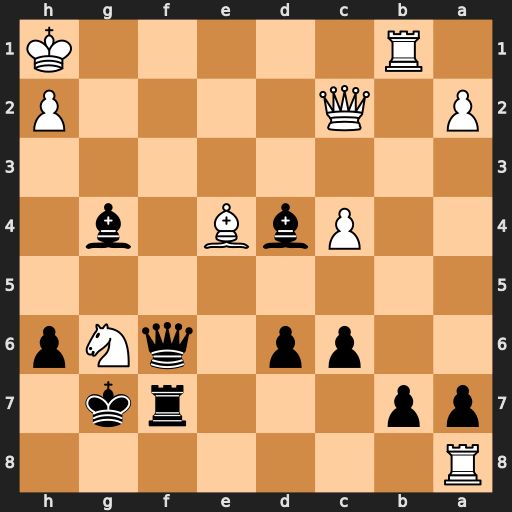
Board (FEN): R7/pp3rk1/2pp1qNp/8/2PbB1b1/8/P1Q4P/1R5K
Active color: b
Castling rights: -
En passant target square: -
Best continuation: Qf1+ Rxf1 Rxf1+ Kg2 Rg1#